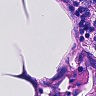
Metastatic tissue present: no